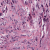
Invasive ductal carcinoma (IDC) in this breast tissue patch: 1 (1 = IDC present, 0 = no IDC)